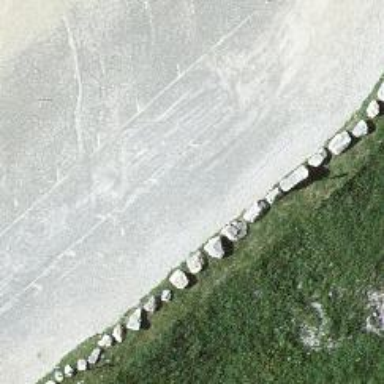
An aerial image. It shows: Block barrier.